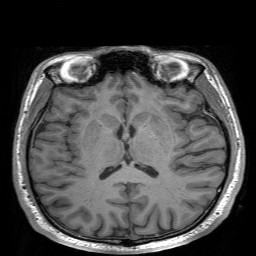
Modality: T1w
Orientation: coronal
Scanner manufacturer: siemens
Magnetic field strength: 3 T